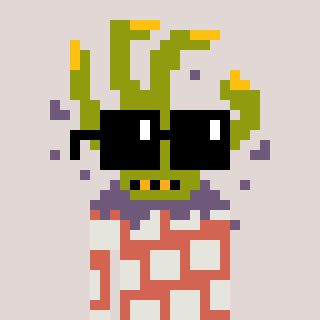
a pixel art character with square black sunglasses, a zombie-hand-shaped head and a peachy-colored body on a warm background